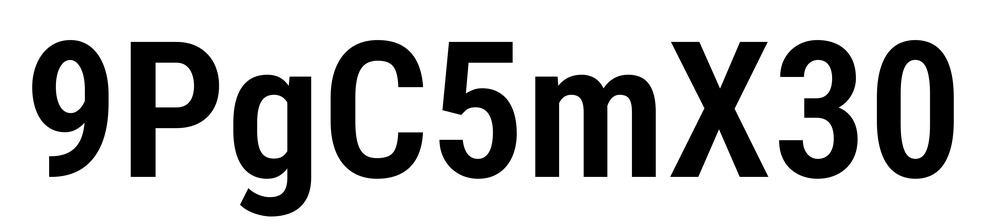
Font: Roboto_Condensed_SemiBold